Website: lowes
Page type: payment
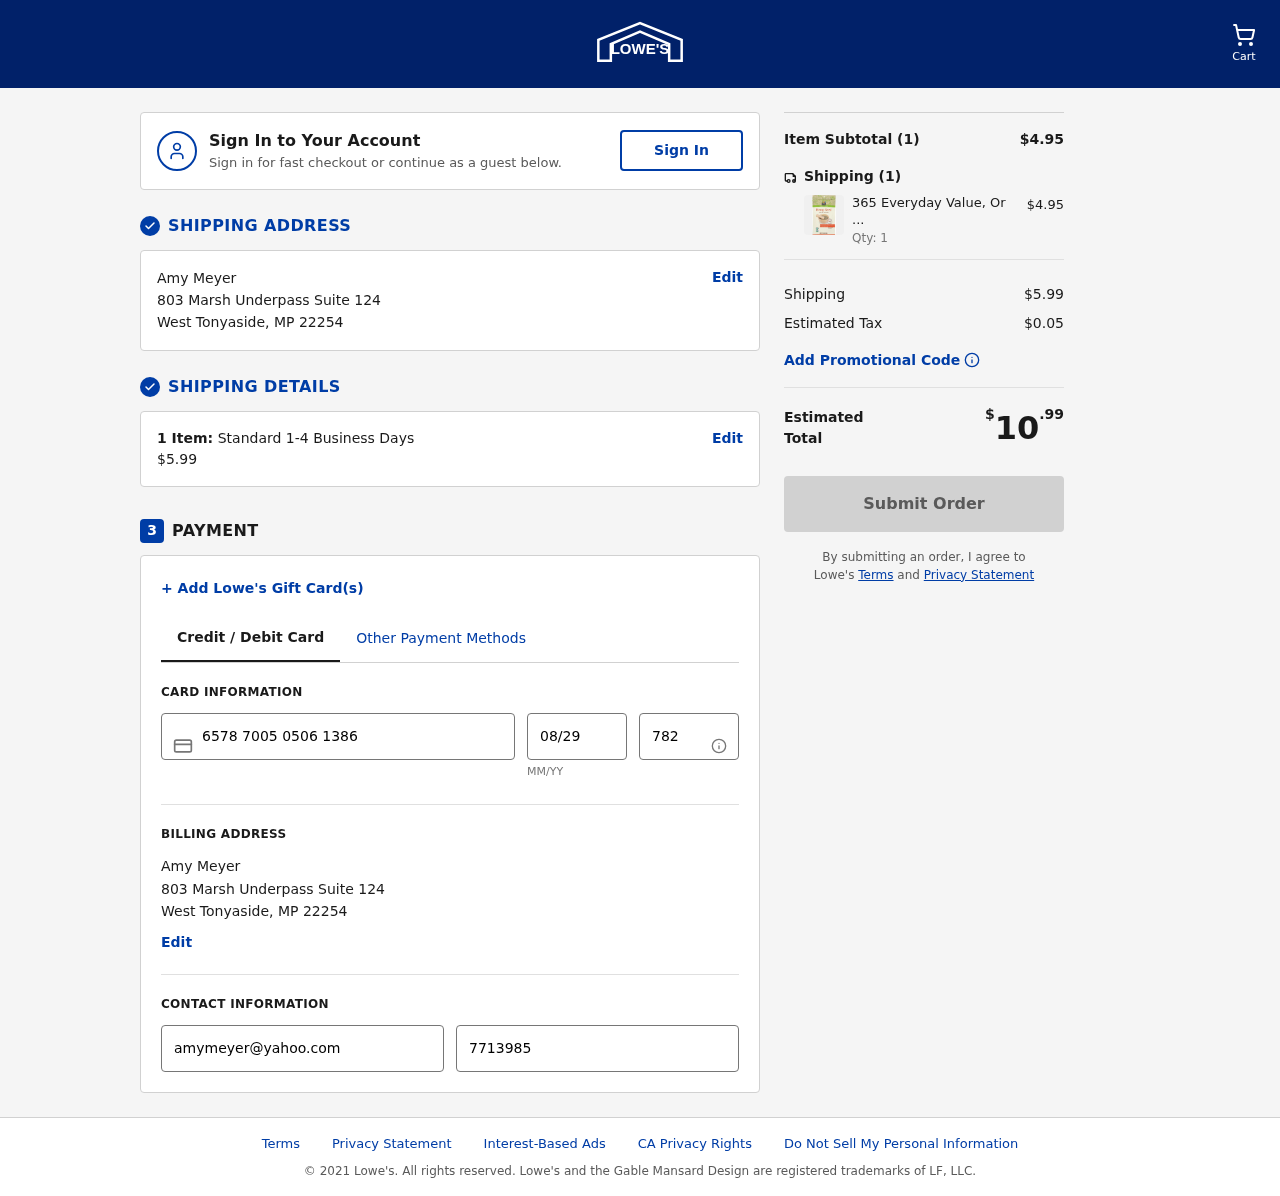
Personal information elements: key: PII_CARD_CVV
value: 782
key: PII_CARD_EXPIRY
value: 08/29
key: PII_CARD_NUMBER
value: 6578 7005 0506 1386
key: PII_CITY
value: West Tonyaside
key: PII_EMAIL
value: amymeyer@yahoo.com
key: PII_FULLNAME
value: Amy Meyer
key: PII_PHONE
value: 7713985546
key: PII_POSTCODE
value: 22254
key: PII_STATE_ABBR
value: MP
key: PII_STREET
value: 803 Marsh Underpass Suite 124
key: PII_FULLNAME2
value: Amy Meyer
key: PII_STREET2
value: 803 Marsh Underpass Suite 124
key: PII_CITY2
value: West Tonyaside
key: PII_STATE_ABBR2
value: MP
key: PII_POSTCODE2
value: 22254
Product elements: key: PRODUCT1_NAME
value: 365 Everyday Value, Organic Hemp Seed, 4 oz
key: PRODUCT1_PRICE
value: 4.95
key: PRODUCT1_QUANTITY
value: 1
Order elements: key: ORDER_NUM_ITEMS
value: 1
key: ORDER_SHIPPING_COST
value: $5.99
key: ORDER_NUM_ITEMS2
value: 1
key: ORDER_SUBTOTAL
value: $4.95
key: ORDER_NUM_ITEMS3
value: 1
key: ORDER_SHIPPING_COST2
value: $5.99
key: ORDER_TAX
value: $0.05
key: ORDER_TOTAL
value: $10.99